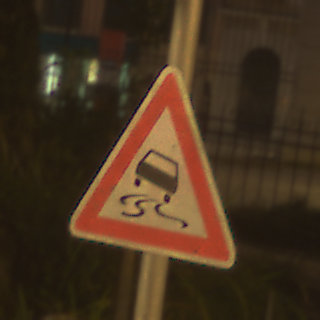
Verkehrszeichen: SchleuderOderRutschgefahr
Umgebung: Outdoor, Urban
Tageszeit: Night
Wetter: Clear
Licht: Artificial
Jahreszeit: NotSpecified
Kontrast: HighContrast